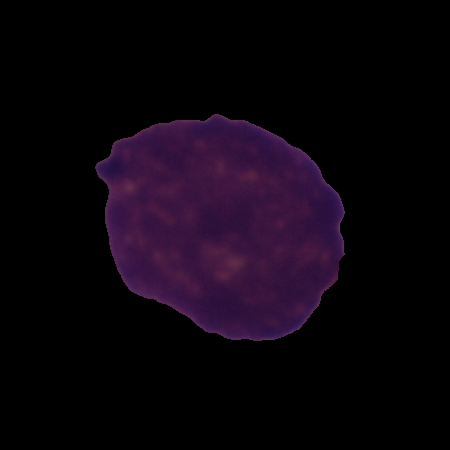
Label: cancer